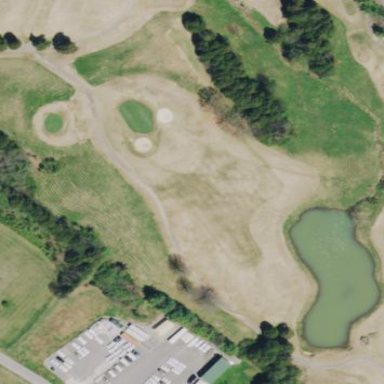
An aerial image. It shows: Picturesque scene of golf course with lateral water hazard.